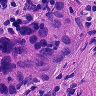
Metastatic tissue present: yes